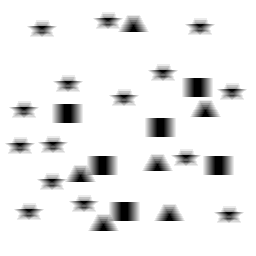
Squares: 6
Triangles: 6
Stars: 15
Total shapes: 27